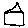
Label: house